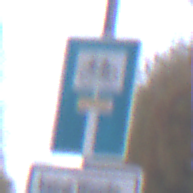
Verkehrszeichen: SackgasseRadverkehrDurchlaessig
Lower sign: HinweisGeaenderteVorfahrtVerkehrsfuehrungVerkehrsregelung3
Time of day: SunriseSunset
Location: Outdoor (Urban)
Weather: PartlyCloudy
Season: NotSpecified
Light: Natural